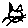
Label: cat